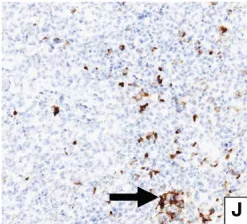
Gross description and histopathological analysis of a giant insulinoma in a 38-year-old female patient suffering from severe hypoglycemia. Positive detection of antibodies is indicated by brown staining. (J) (Insulin, x 400): Few scattered cells were positive for insulin immunostaining (arrow).
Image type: pathology (immunostaining)